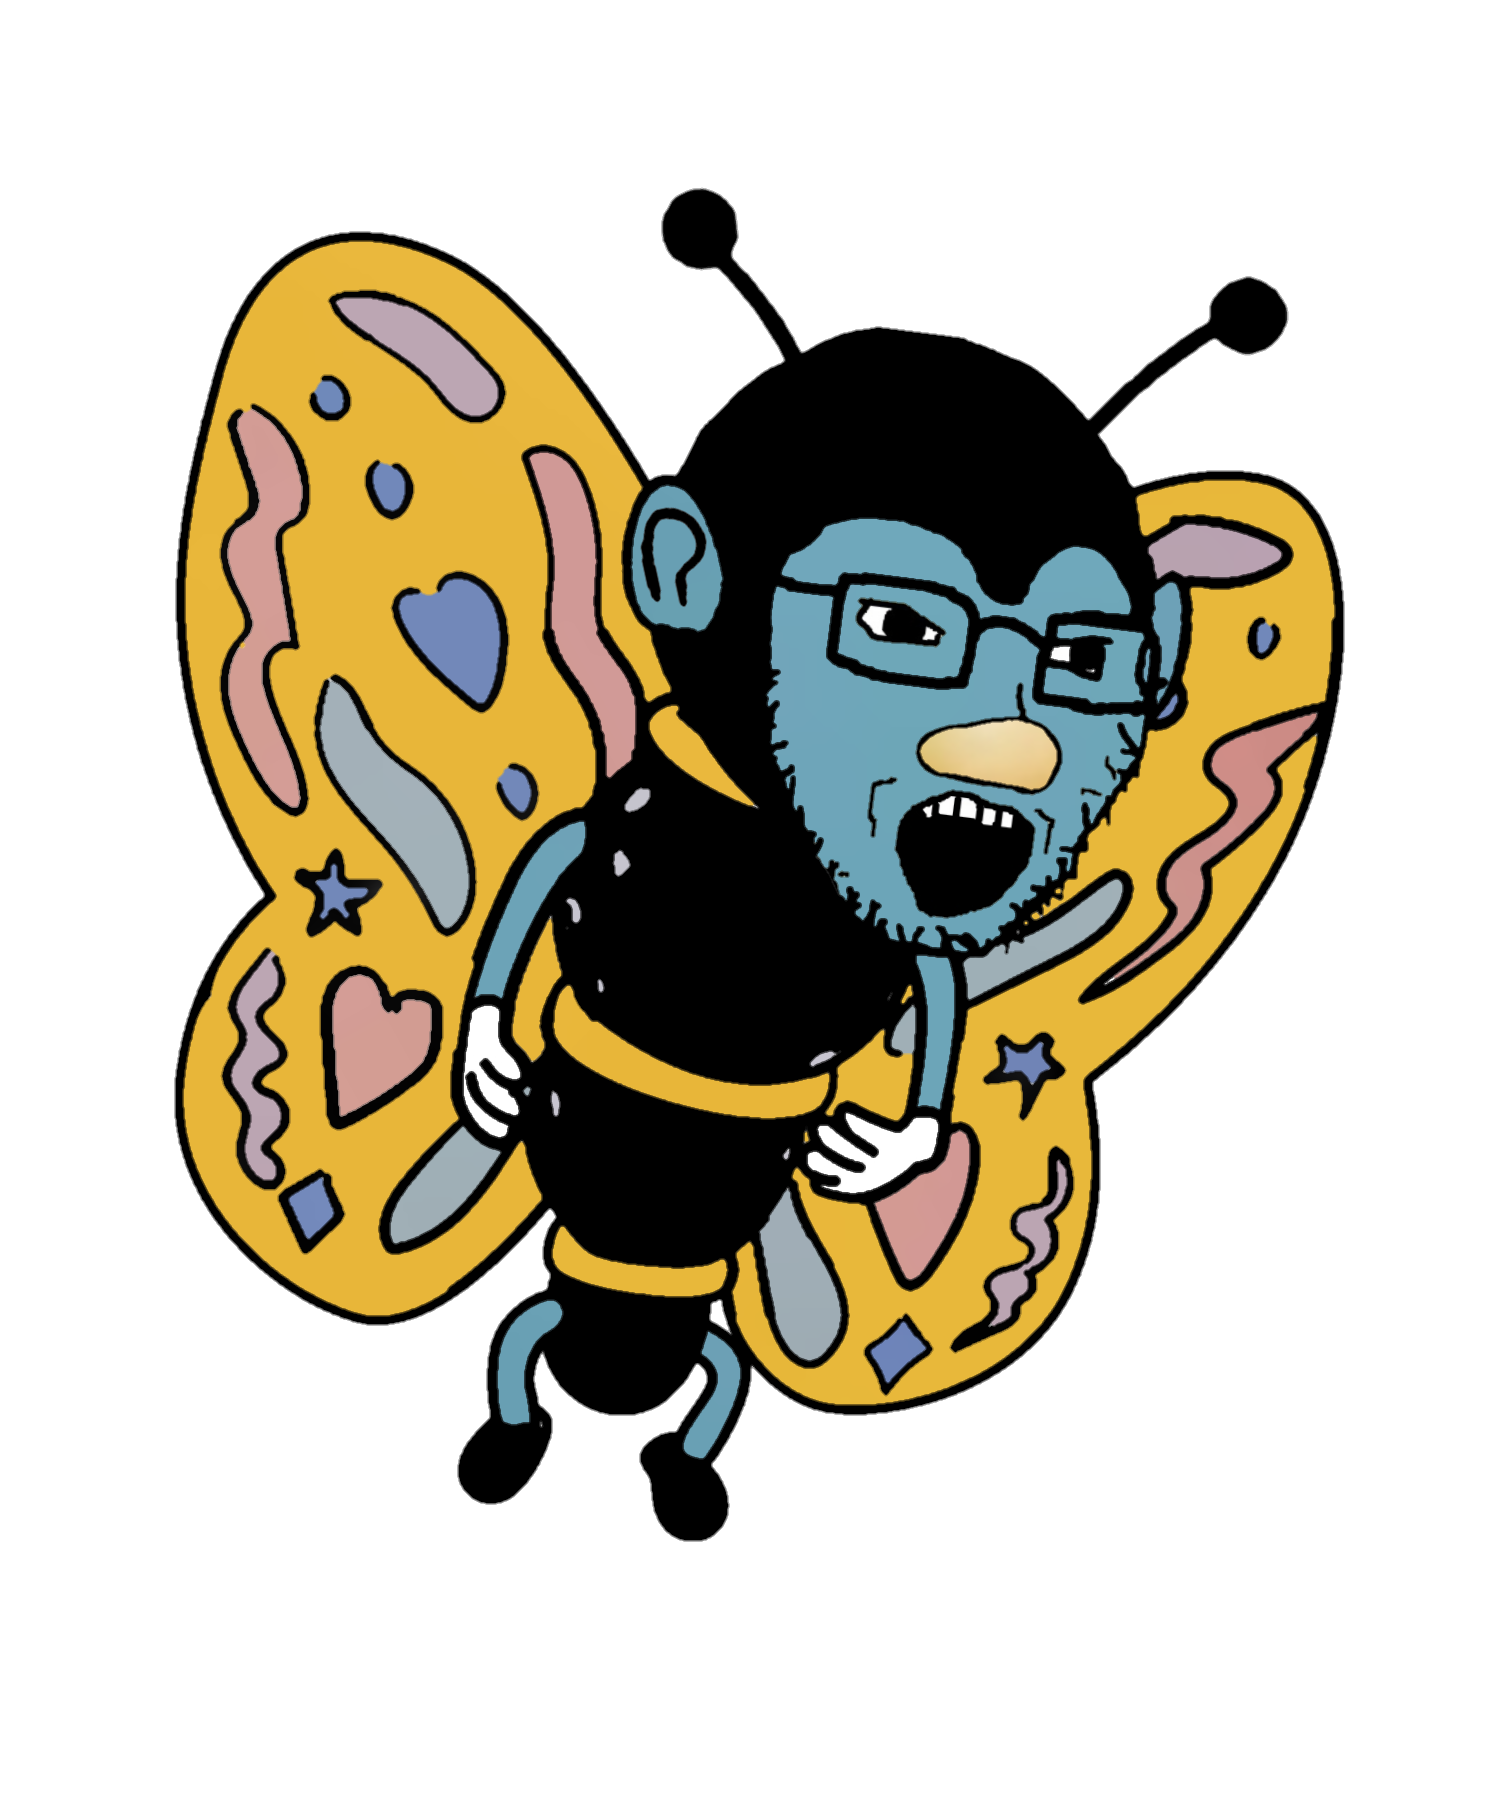
Label: 5_Soyjak